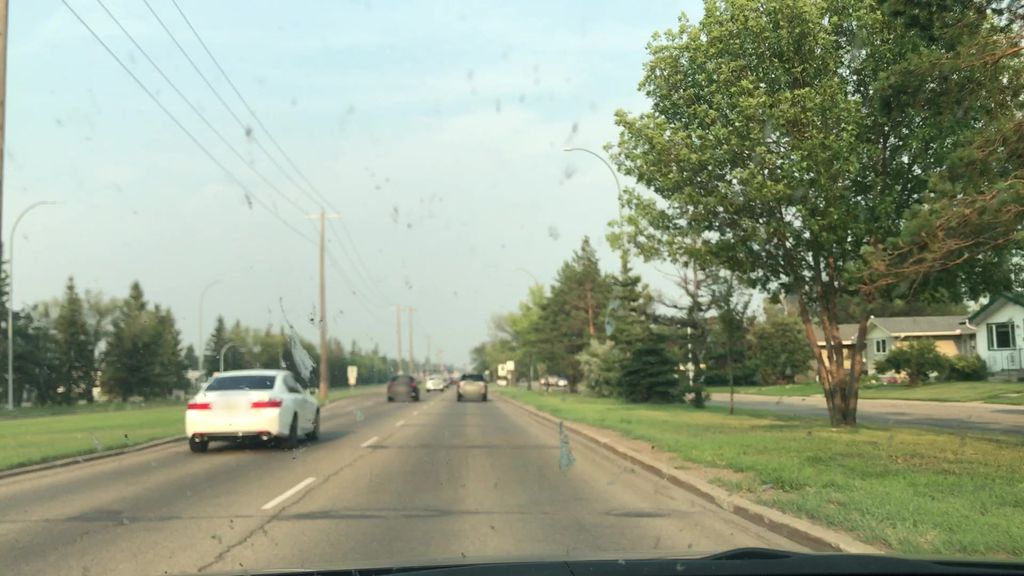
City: edmonton